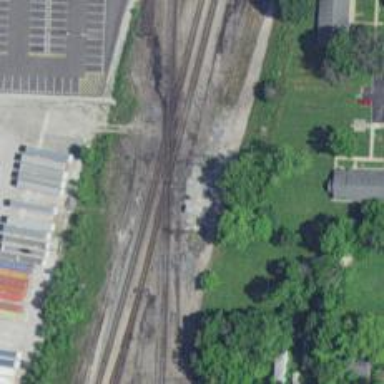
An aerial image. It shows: Junction on the railway.